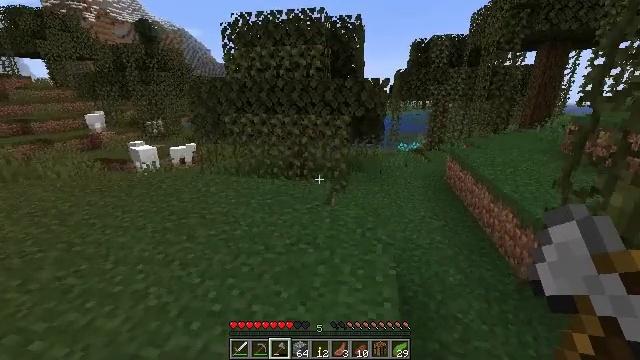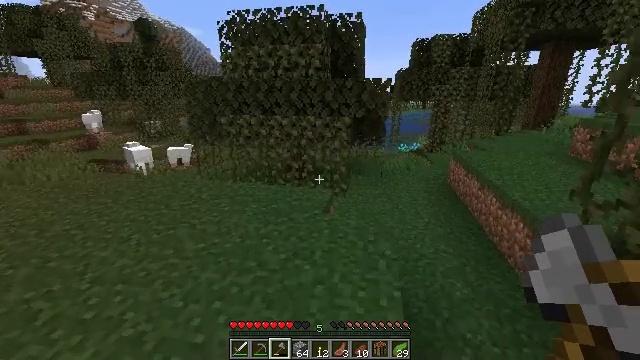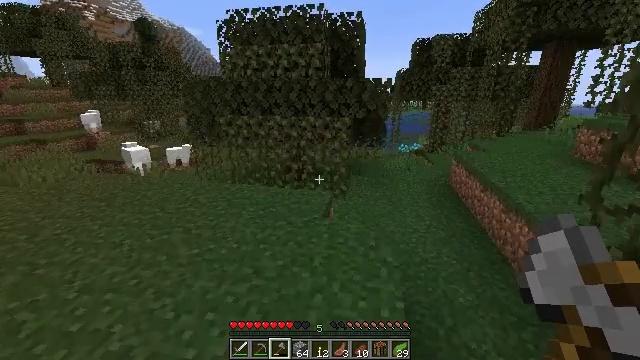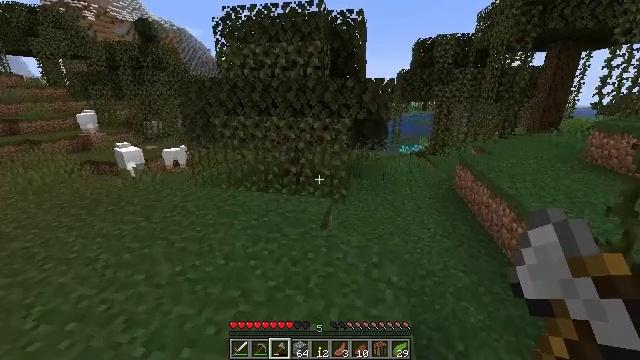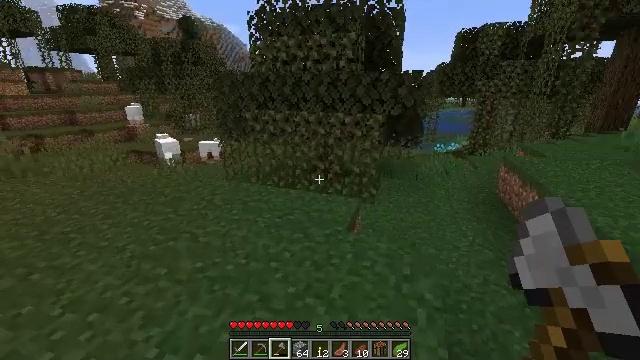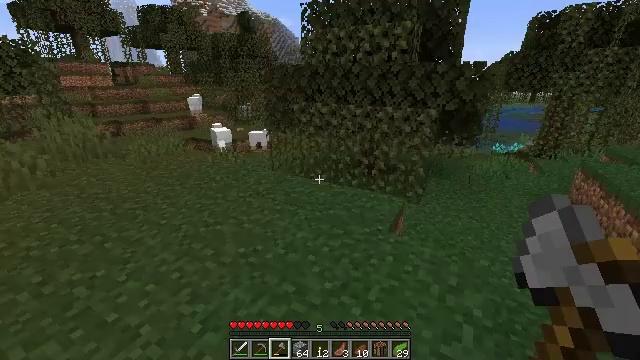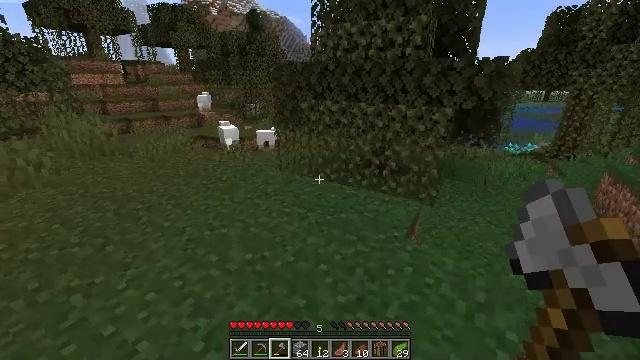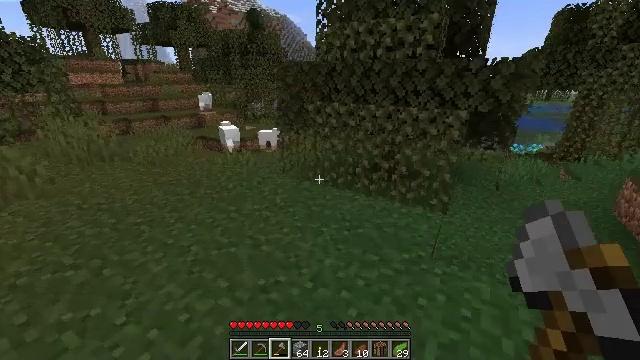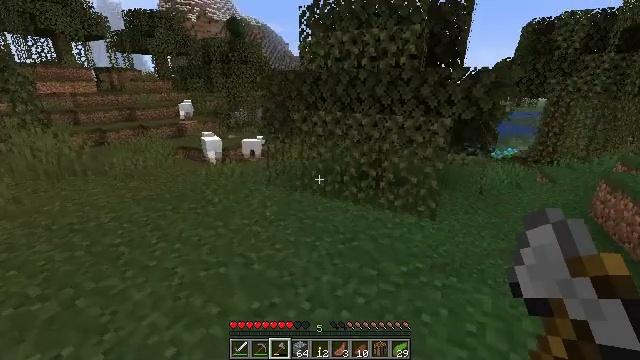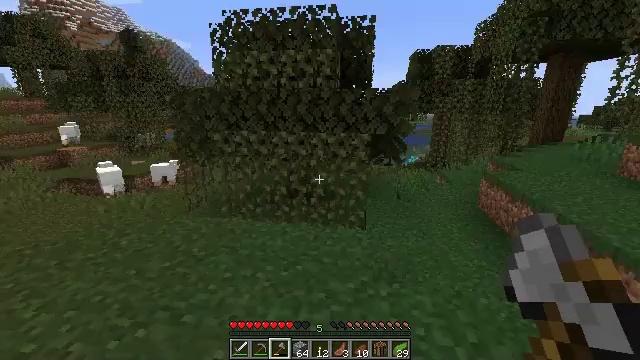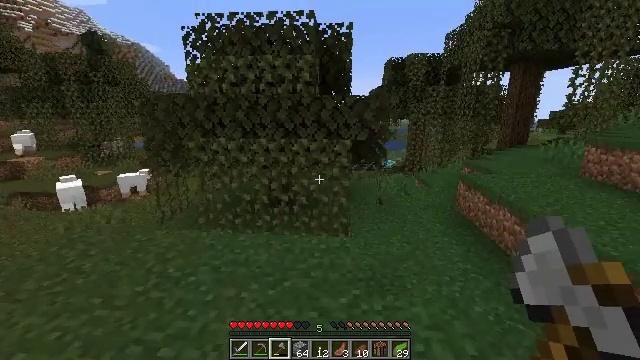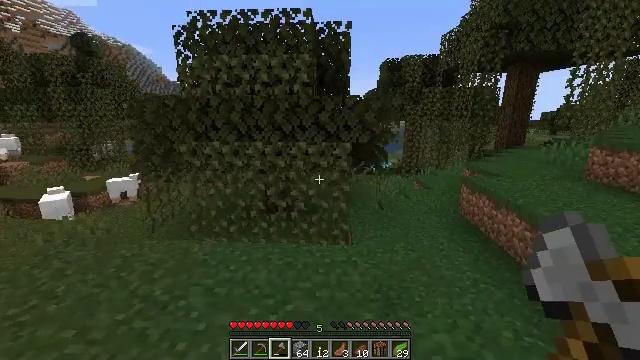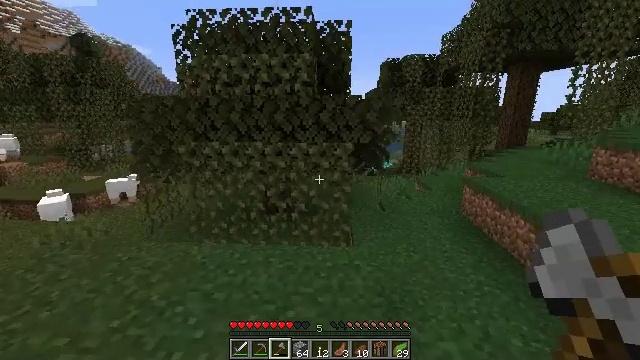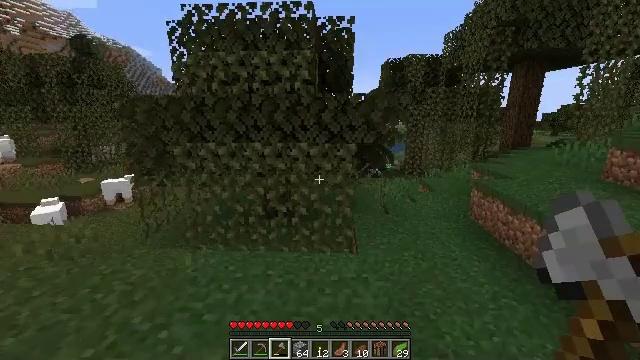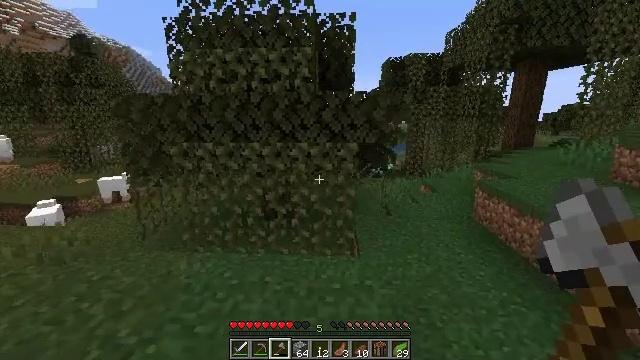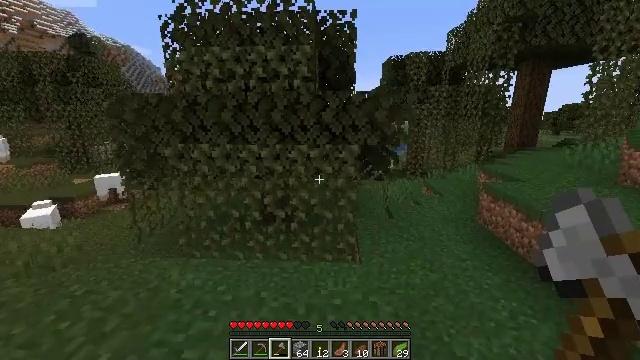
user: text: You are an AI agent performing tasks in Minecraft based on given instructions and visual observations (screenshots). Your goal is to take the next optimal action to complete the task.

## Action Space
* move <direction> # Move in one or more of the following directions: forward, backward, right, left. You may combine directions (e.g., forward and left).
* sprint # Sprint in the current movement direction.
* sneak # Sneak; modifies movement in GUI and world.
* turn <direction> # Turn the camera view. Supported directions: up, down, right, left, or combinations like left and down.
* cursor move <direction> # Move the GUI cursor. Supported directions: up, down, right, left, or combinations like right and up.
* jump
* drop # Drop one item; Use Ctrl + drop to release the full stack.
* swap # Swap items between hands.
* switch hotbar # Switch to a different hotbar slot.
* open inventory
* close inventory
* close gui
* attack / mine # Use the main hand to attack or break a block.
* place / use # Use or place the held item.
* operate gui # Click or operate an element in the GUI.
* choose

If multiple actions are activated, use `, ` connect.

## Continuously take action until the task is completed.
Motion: motion action
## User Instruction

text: Break the sugar cane.
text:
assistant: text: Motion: move forward
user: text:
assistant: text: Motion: move forward
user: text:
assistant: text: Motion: move forward
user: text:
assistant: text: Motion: move forward, turn left and down
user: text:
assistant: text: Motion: move forward and move left, turn left and down
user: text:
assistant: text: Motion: move forward and move left, turn left
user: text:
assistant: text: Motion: move forward and move left
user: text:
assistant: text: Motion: move forward and move left, turn right and up
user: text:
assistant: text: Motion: move forward, turn right and up
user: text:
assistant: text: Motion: move forward, turn right and up
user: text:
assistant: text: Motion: move forward, turn right
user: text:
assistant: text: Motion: move forward
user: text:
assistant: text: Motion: move forward
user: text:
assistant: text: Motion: move forward
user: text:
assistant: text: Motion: move forward
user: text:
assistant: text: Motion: move forward and move right
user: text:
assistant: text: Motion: move forward and move right
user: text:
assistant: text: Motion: move forward and move right
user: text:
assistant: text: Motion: move forward and move right
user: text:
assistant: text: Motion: move forward and move right
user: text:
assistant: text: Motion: move forward and move right
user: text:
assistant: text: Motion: move forward and move right, turn left
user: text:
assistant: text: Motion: move forward and move right, turn left
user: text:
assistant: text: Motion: move forward and move right
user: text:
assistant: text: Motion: move forward and move right
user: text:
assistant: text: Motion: move forward and move right
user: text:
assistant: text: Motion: move forward and move right
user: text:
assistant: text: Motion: move forward and move right
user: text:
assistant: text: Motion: move forward
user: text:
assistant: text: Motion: move forward